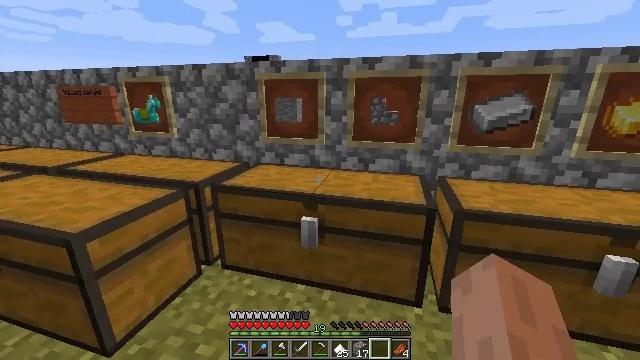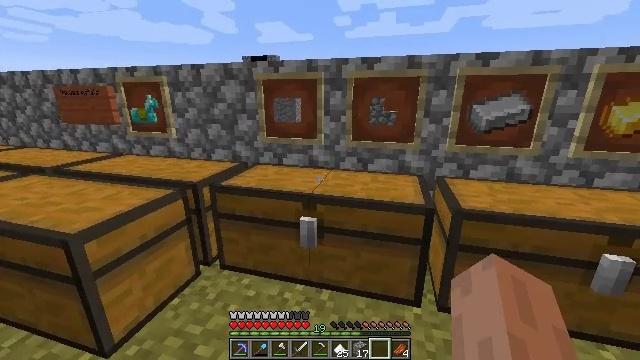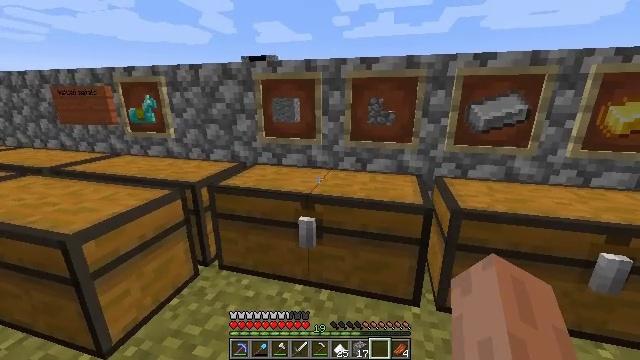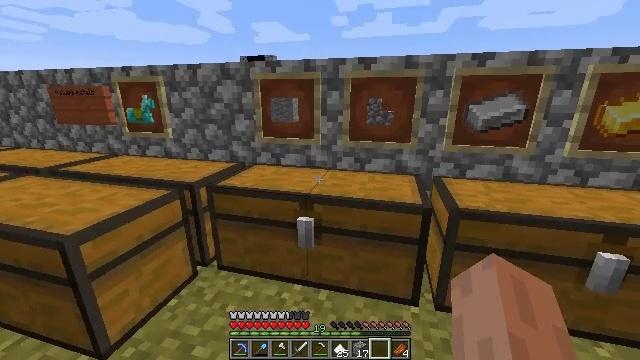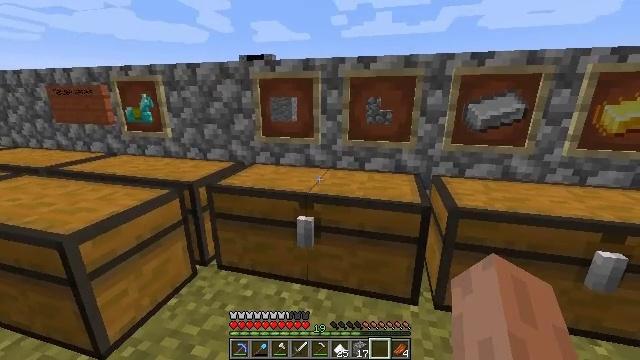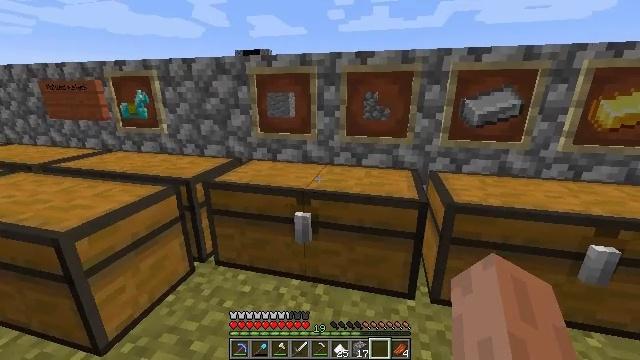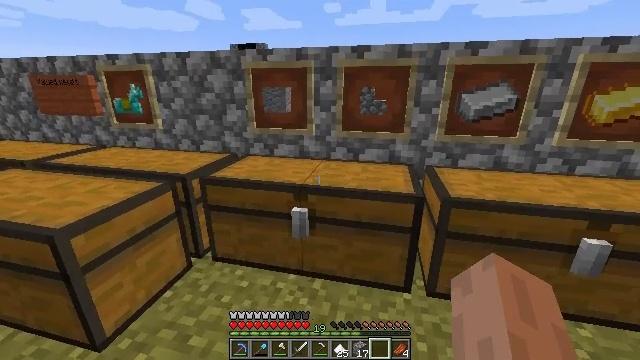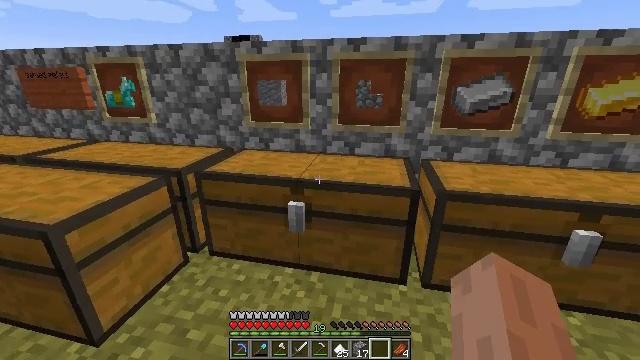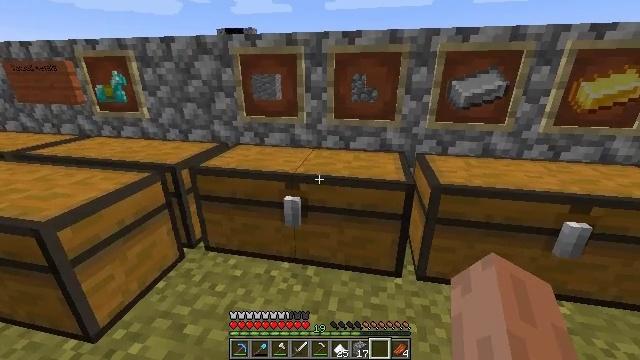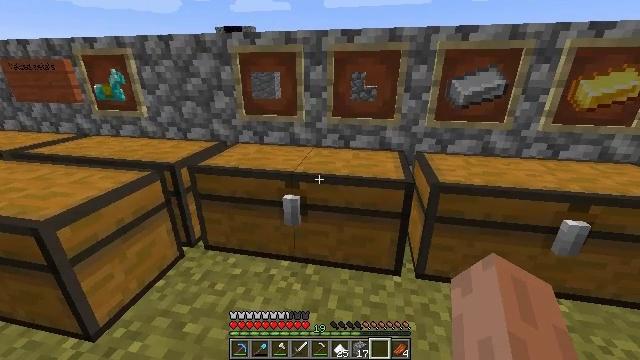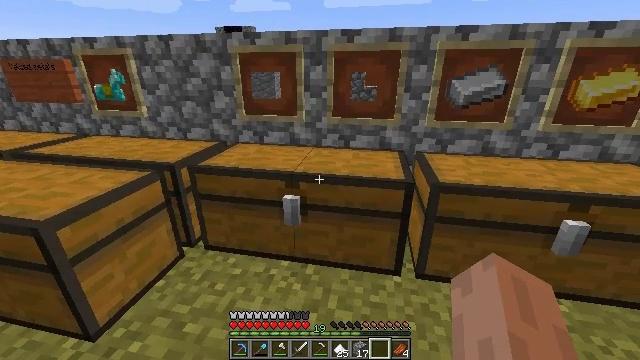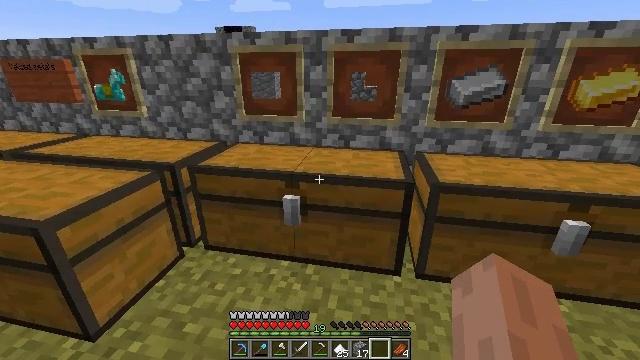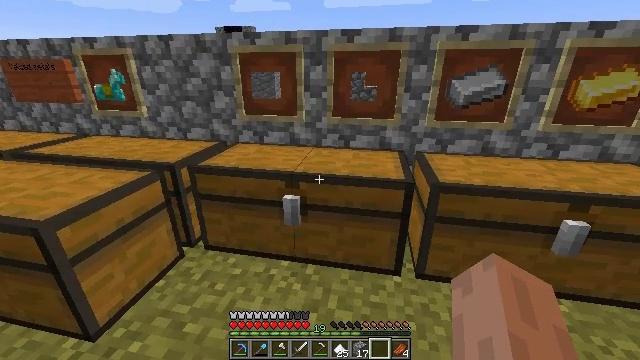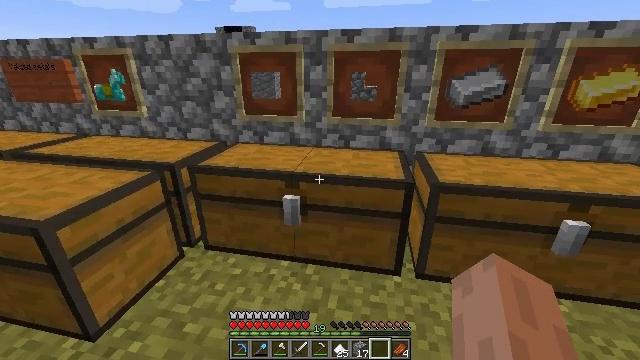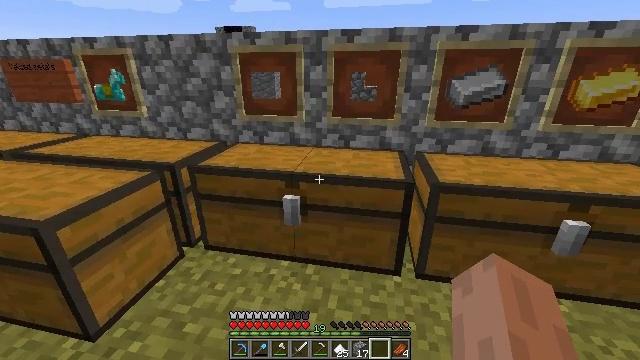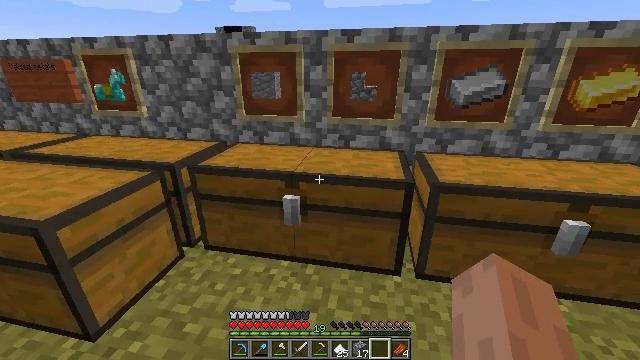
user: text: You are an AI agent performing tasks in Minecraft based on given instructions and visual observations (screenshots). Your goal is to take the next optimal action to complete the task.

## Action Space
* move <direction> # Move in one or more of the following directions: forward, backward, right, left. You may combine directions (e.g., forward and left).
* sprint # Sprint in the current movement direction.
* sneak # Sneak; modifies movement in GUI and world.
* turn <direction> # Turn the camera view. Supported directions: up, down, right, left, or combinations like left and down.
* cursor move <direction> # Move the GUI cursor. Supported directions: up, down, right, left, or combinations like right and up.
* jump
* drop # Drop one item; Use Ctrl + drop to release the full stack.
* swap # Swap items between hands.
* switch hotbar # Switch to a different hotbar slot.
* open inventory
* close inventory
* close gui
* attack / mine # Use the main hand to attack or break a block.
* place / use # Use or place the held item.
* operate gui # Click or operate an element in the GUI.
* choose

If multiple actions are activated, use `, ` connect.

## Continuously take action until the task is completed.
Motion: motion action
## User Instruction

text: Open a crafting table to create an item frame.
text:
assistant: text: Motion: no_op
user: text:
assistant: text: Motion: no_op
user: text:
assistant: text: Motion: no_op
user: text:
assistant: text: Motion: no_op
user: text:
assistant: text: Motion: no_op
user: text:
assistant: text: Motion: turn down
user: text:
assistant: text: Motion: turn down
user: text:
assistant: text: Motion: turn right and down
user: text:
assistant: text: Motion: no_op
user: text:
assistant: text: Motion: no_op
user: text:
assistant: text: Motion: no_op
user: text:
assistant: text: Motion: no_op
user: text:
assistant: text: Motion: no_op
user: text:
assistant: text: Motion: no_op
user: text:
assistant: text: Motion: no_op
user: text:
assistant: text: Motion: no_op
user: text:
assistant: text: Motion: no_op
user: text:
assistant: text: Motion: no_op
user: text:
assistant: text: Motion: no_op
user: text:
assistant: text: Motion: turn right
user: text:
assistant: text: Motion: turn right
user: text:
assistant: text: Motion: move right, turn right
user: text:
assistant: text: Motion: move right, turn right
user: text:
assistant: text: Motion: move right
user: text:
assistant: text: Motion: move right
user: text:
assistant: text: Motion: move right
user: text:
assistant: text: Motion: move right
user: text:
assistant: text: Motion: no_op
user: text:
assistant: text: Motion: no_op
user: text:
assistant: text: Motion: no_op